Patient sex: M
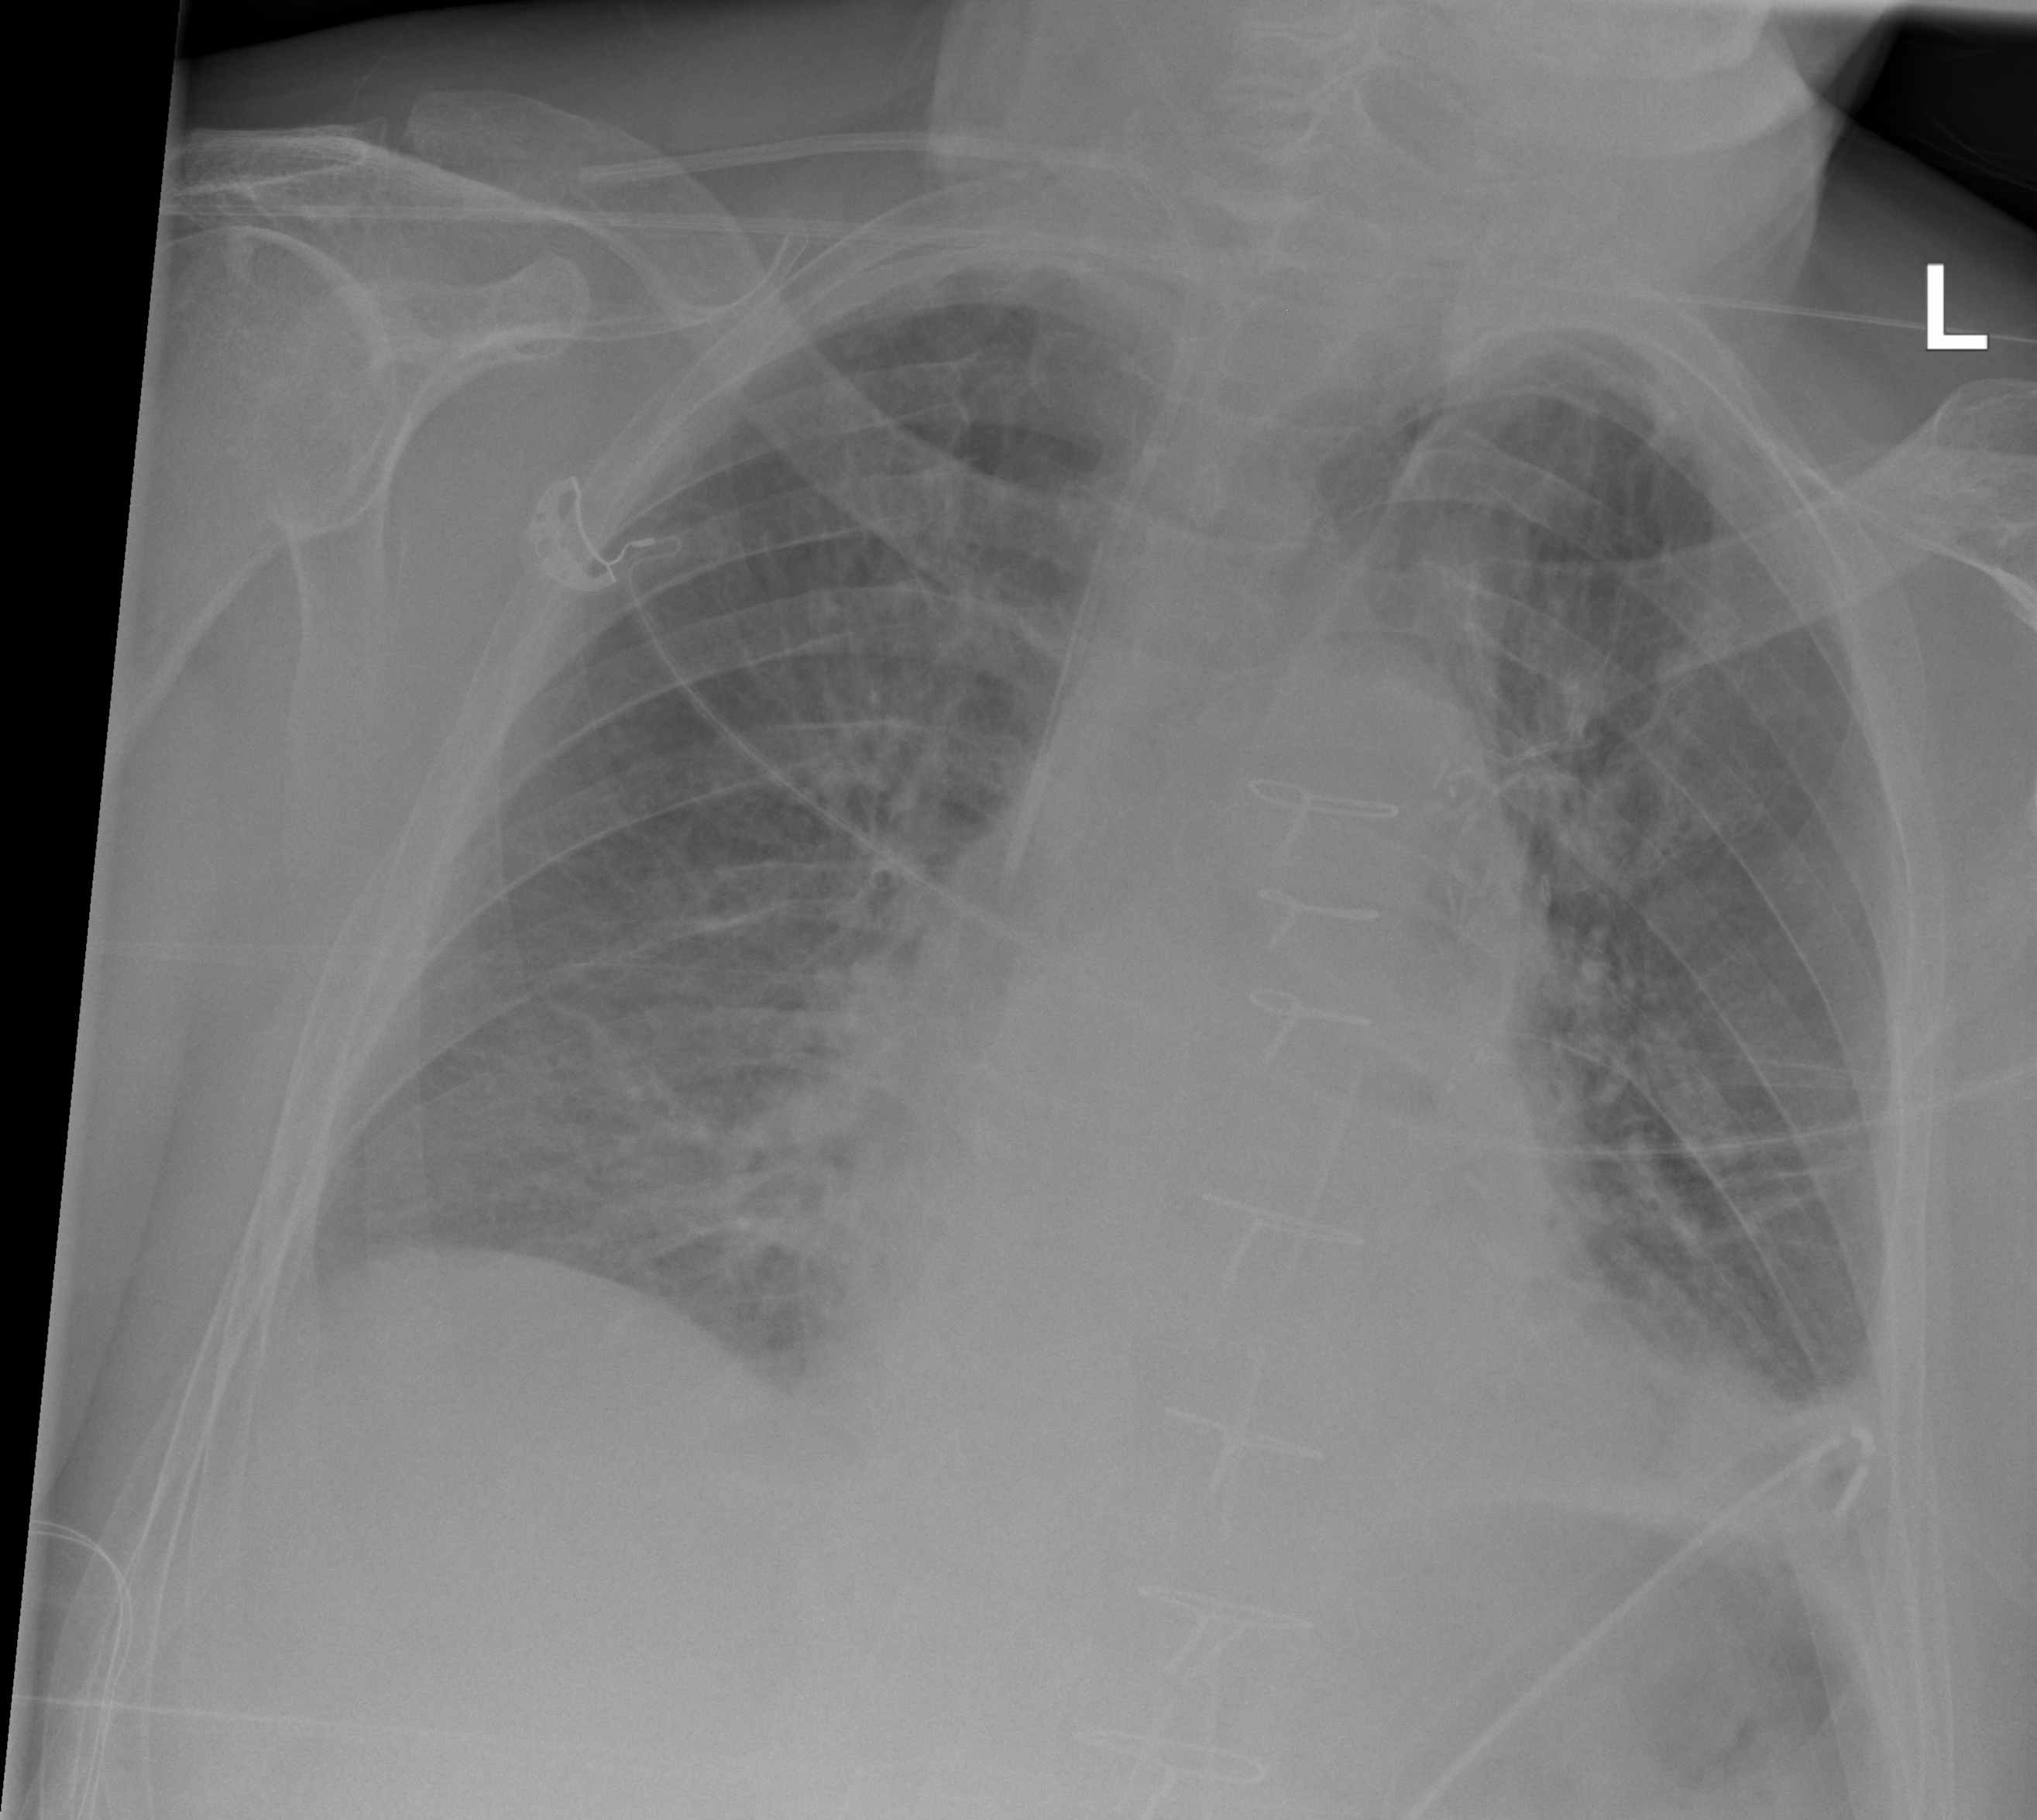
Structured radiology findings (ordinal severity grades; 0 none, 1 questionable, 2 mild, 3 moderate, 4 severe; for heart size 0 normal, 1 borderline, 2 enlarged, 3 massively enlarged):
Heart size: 2
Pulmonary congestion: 0
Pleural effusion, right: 1
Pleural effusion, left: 2
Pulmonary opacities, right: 1
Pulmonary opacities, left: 1
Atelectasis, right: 0
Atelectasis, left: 2